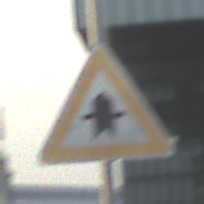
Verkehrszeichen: Vorfahrt
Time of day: SunriseSunset
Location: Outdoor (Urban)
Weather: PartlyCloudy
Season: NotSpecified
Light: Natural